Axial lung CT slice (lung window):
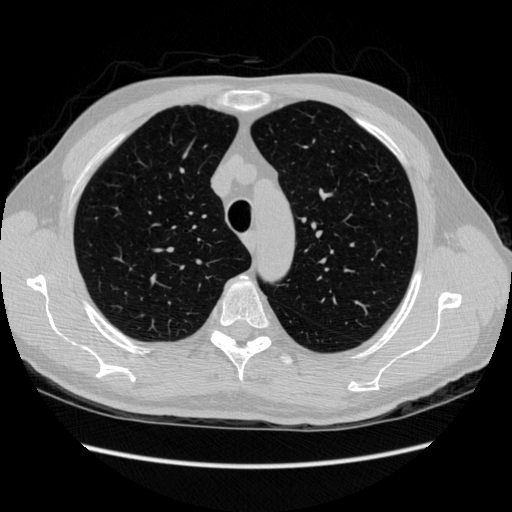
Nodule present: no